Question: I am trying to apply Boolean indexing on my dataframe 'outlier_locations' with the following code:
'''
outlier_locations = month[(month.pickup_longitude != 0 and month.pickup_latitude != 0) & ((month.pickup_longitude <= -74.15) or (month.pickup_latitude <= 40.5774)or (month.pickup_longitude >= -73.7004) or (month.pickup_latitude>= 40.9176))]
'''
However, I get the error (full traceback below):
> The truth value of a Series is ambiguous
Why is this happening and what can I do to fix it?

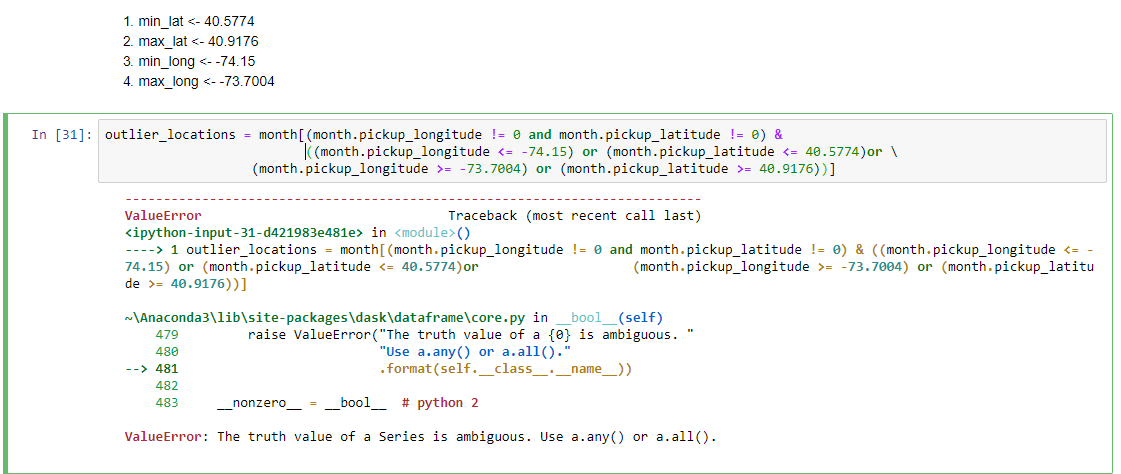
Answer: For Boolean indexing with Pandas series, you need to use '&' / '|' operators for "and" / "or" conditions respectively. For readability, you can also split your mask into components:
'''
m1 = month[['pickup_longitude', 'pickup_latitude']].ne(0).all(1)
m2 = month['pickup_longitude'].le(-74.15)
m3 = month['pickup_latitude'].le(40.5774)
m4 = month['pickup_longitude'].ge(-73.7004)
m5 = month['pickup_latitude'].ge(40.9176)
outlier_locations = month[m1 & (m2 | m3 | m4 | m5)]
'''